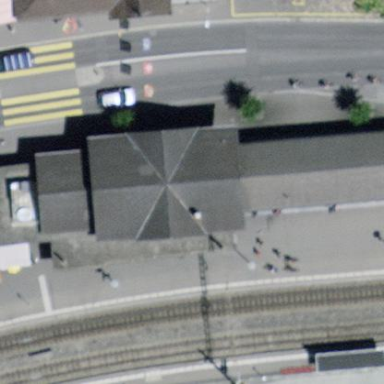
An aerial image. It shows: Train station with gabled roof.